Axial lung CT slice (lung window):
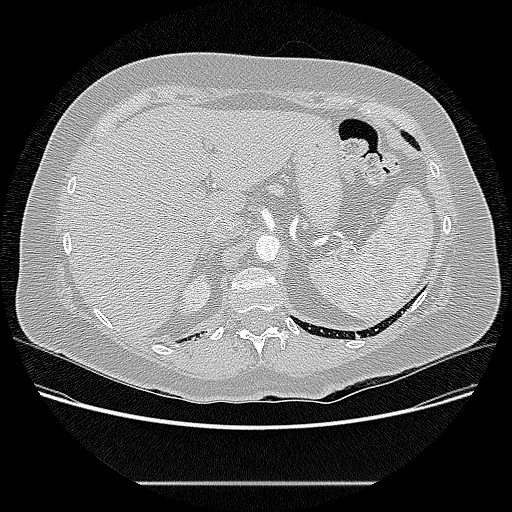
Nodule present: no